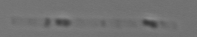
Label: Leptocylindrus